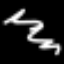
Label: squiggle